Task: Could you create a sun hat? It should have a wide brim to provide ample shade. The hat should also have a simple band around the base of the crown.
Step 158:
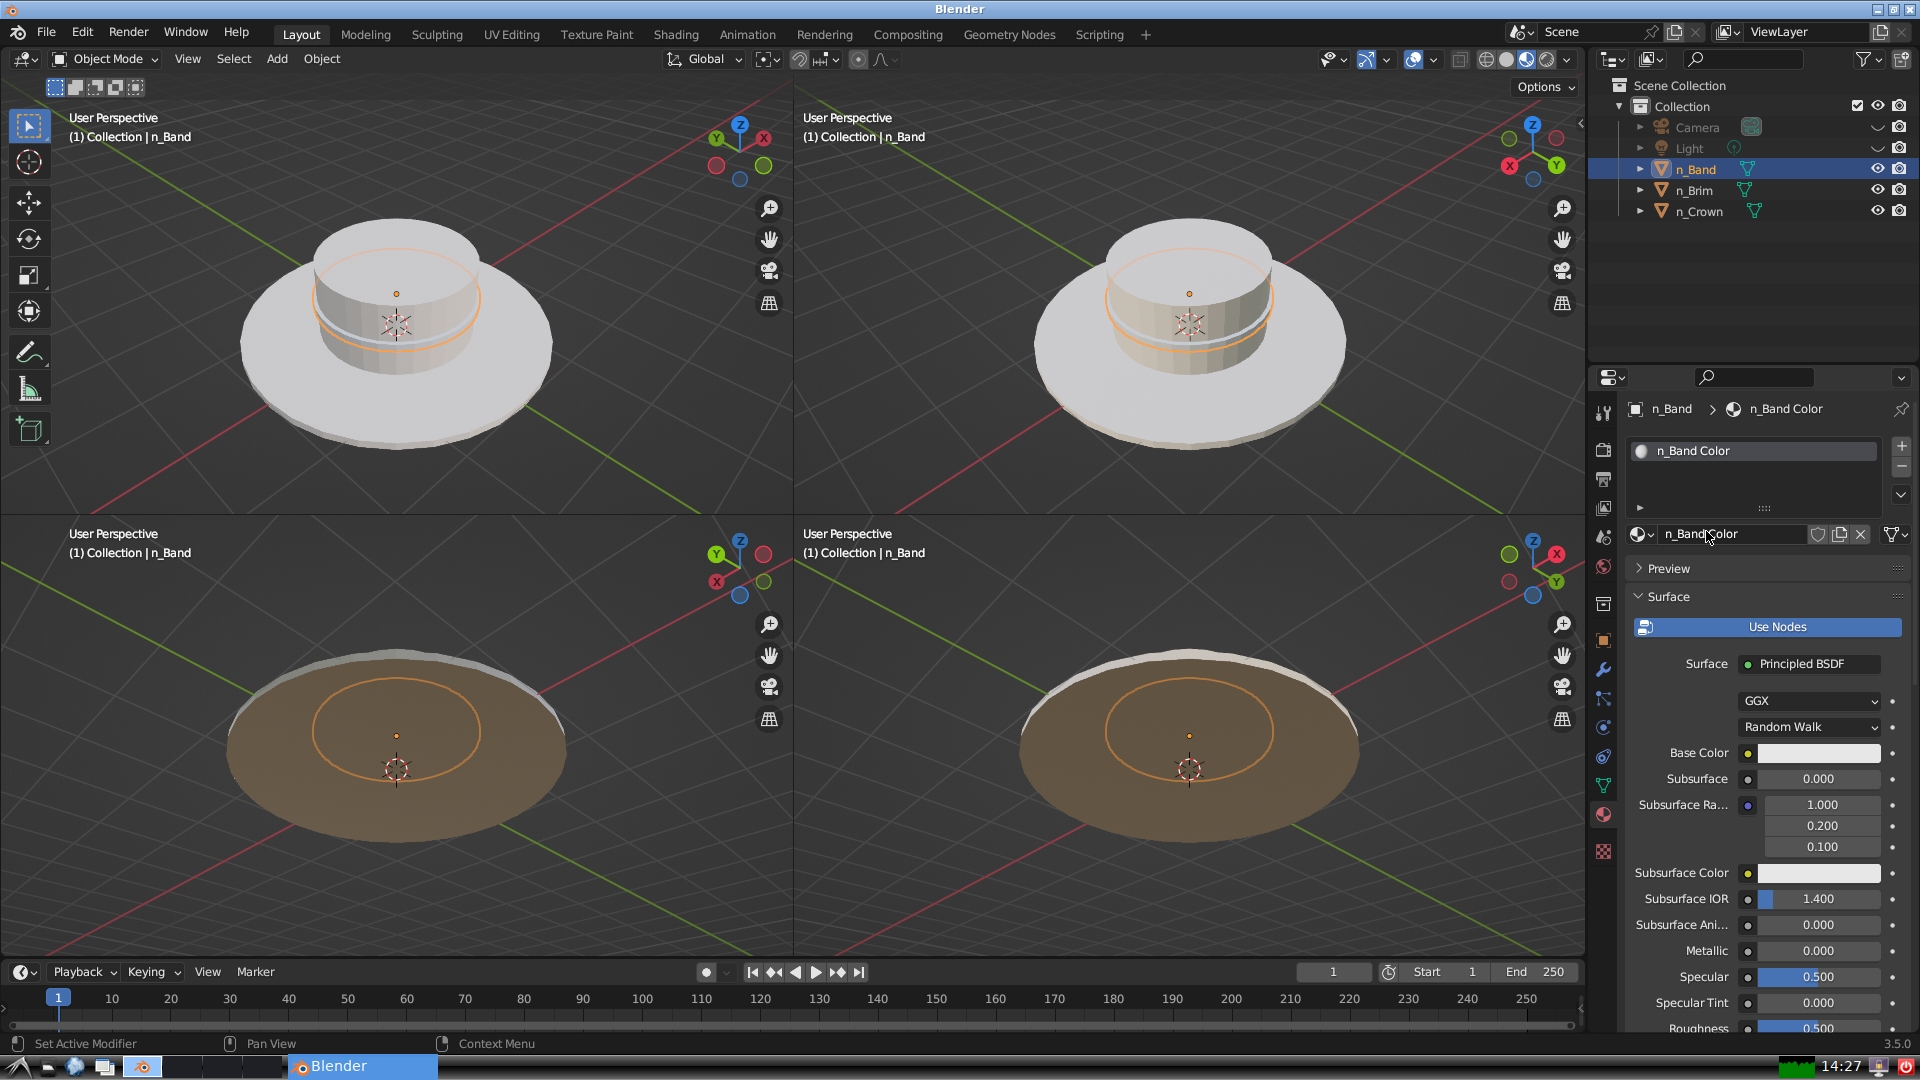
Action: {"mouse_move": [1816, 750]}